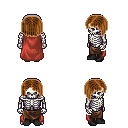
a pixel art fantasy rpg character, male body template, skeleton, maroon cape, robe skirt, brown pageboy hairstyle, black shoes, four views (front, back, left, right), 2x2 character sprite sheet, small pixel art, hard edges, no anti-aliasing